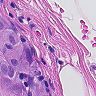
Metastatic tissue present: yes